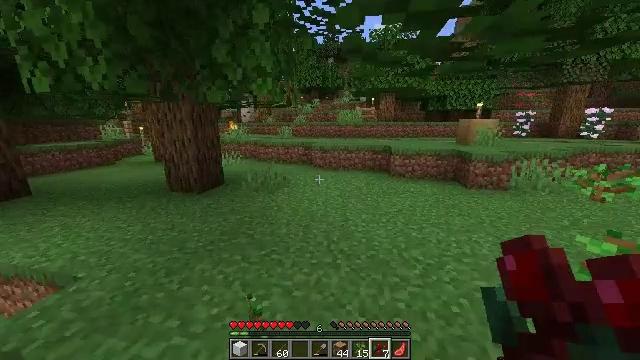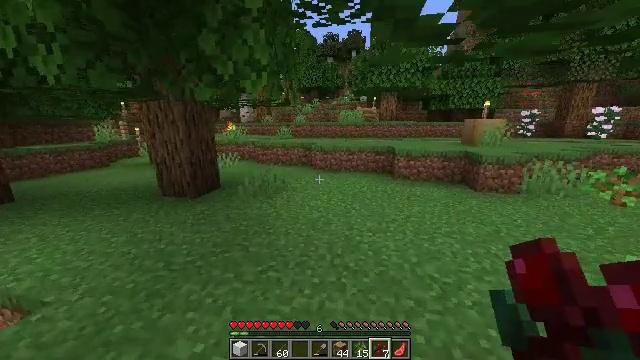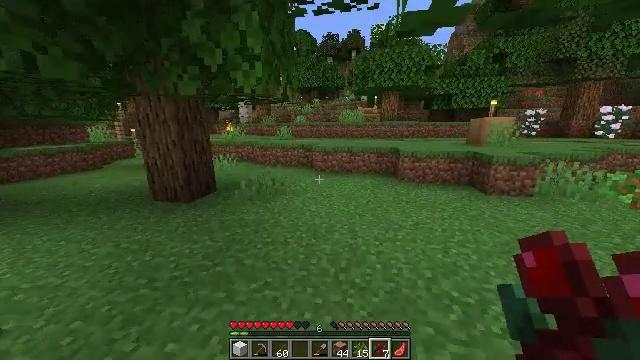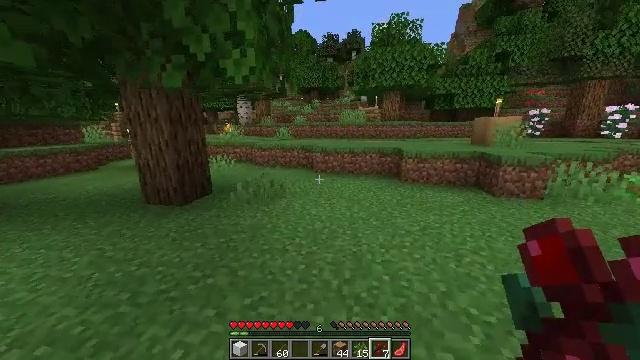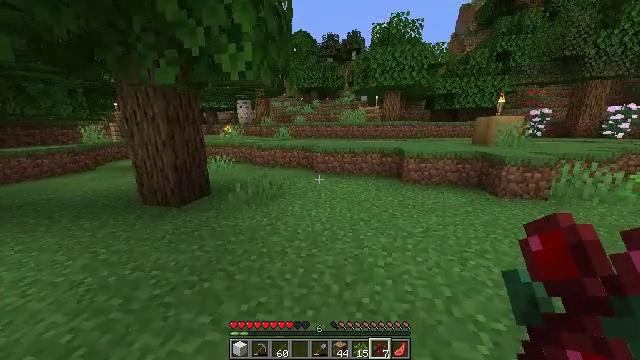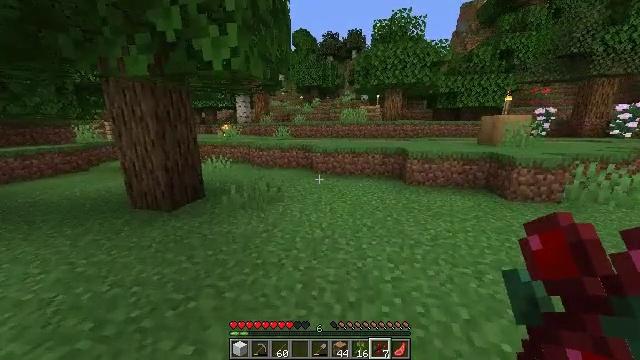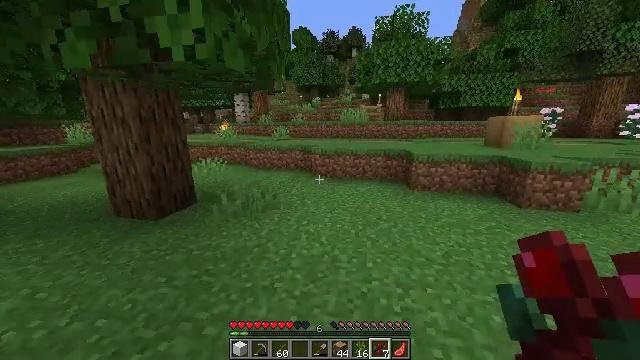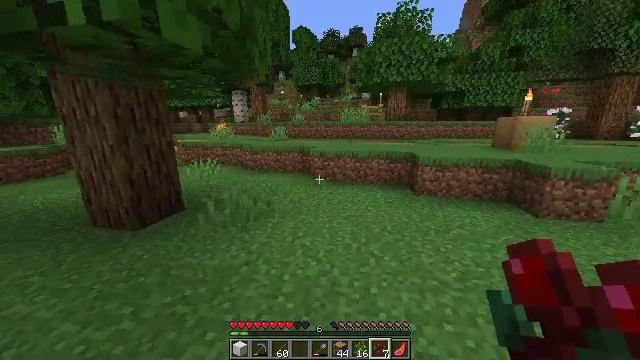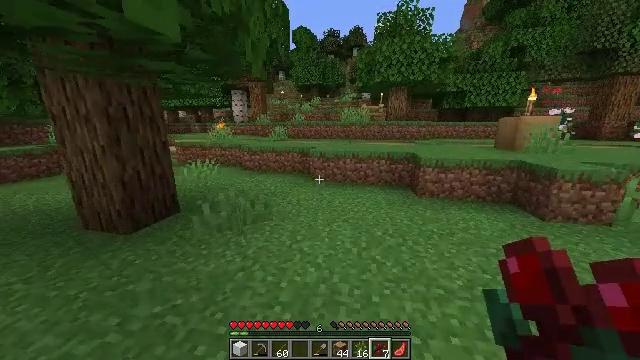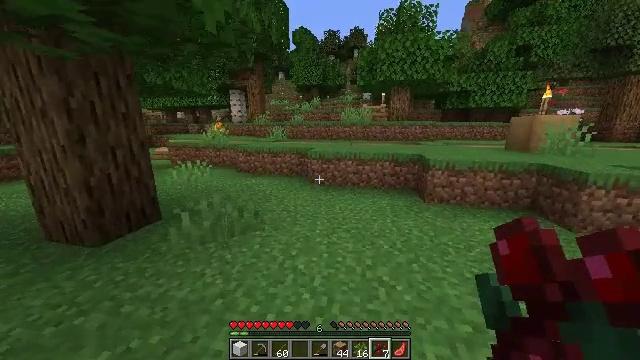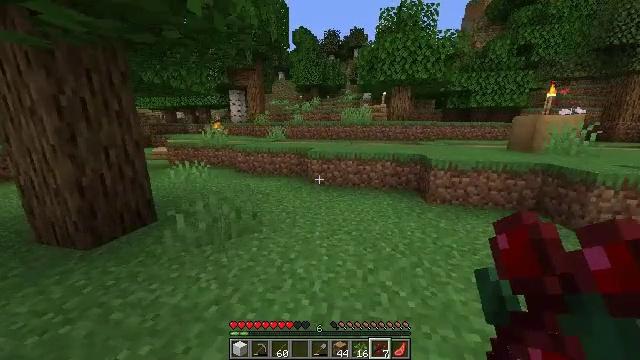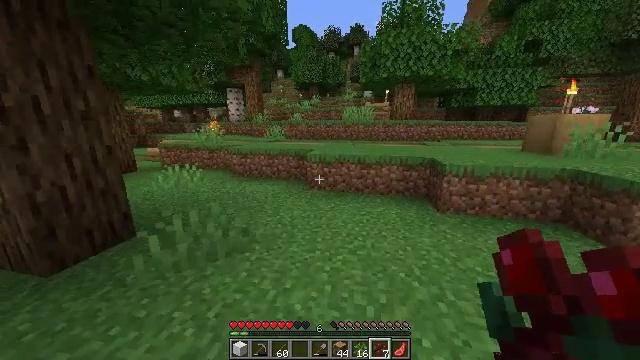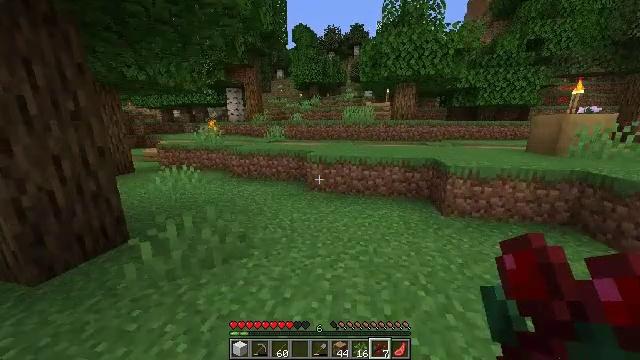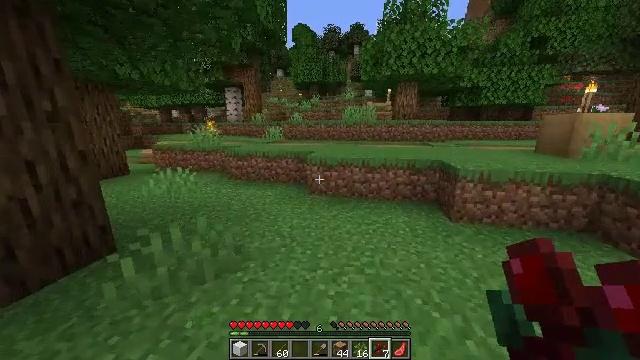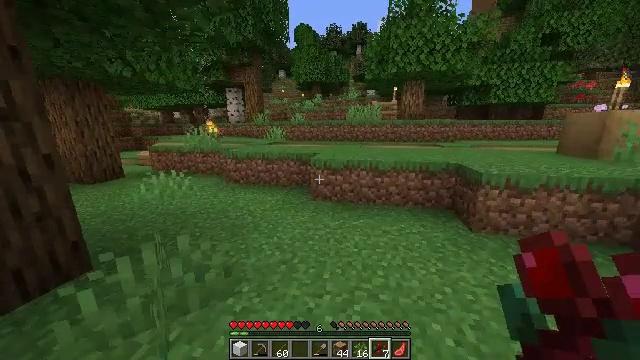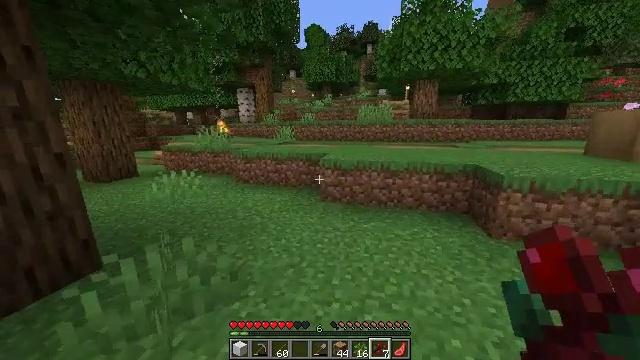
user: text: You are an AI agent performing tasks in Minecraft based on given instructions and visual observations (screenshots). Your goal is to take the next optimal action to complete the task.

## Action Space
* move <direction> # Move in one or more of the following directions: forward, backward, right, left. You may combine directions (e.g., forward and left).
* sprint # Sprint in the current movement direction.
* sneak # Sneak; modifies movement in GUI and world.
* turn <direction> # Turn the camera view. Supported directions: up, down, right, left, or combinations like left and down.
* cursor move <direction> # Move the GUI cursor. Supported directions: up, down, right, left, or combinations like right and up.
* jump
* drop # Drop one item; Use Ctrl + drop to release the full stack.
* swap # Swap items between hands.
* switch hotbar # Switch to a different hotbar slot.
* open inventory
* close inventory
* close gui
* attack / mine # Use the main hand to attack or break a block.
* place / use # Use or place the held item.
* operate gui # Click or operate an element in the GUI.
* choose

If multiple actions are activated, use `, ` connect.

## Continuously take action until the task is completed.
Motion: motion action
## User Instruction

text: Use purple dye and wool to craft purple wool.
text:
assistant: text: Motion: move forward
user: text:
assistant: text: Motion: move forward
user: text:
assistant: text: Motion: move forward
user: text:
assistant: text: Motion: move forward
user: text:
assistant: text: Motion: move forward
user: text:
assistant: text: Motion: move forward
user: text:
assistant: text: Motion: move forward
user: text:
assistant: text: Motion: move forward
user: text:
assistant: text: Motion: move forward
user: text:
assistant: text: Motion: move forward
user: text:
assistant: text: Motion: move forward
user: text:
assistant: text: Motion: move forward
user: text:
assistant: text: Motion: move forward
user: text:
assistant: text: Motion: move forward
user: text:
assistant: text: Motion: move forward, turn left
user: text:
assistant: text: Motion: move forward
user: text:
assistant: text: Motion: move forward
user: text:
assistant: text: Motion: move forward
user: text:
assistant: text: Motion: move forward, turn left
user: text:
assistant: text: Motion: move forward, turn left
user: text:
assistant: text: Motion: move forward, turn left
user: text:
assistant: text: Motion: move forward, turn left
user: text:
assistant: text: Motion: move forward
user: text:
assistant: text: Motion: move forward
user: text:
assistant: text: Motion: move forward
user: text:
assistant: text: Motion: move forward
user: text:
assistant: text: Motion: move forward
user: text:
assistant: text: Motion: move forward
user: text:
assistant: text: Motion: move forward
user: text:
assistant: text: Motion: move forward, turn right